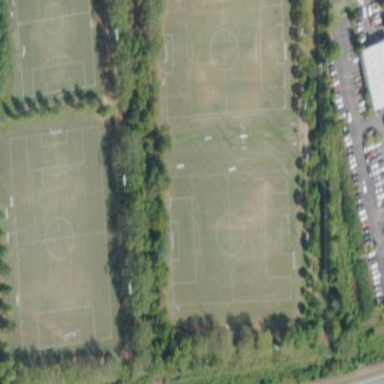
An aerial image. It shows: Soccer pitch with grass surface for leisure and sports.